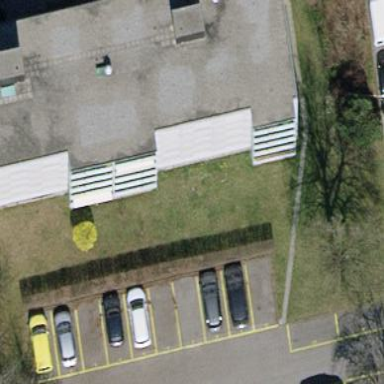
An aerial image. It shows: Apartment building with flat roof.